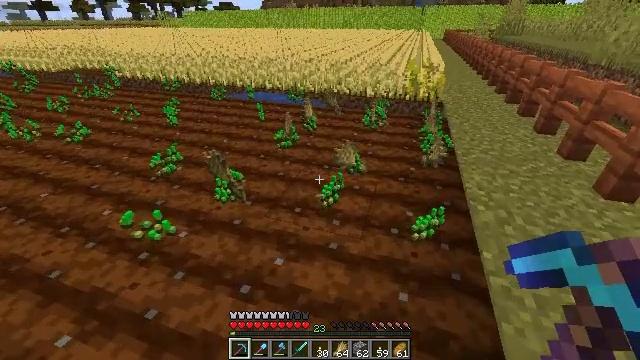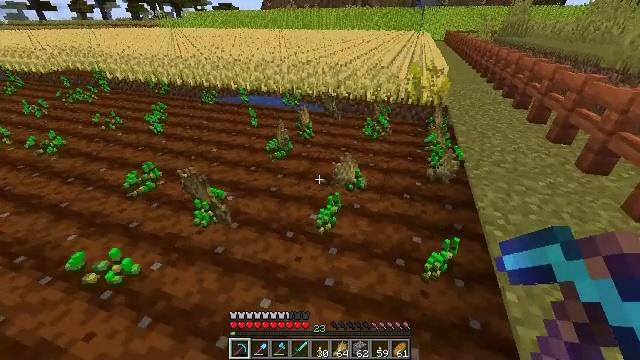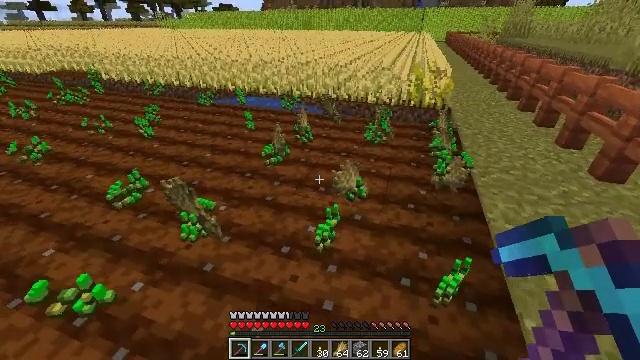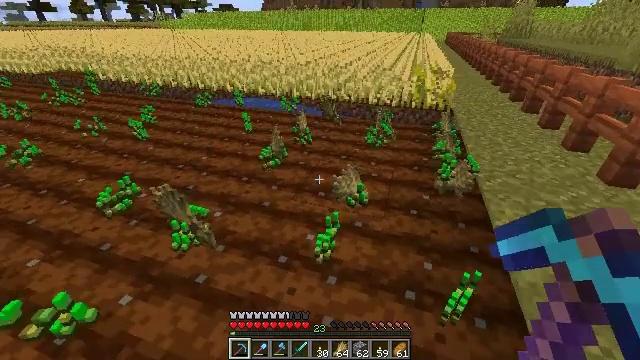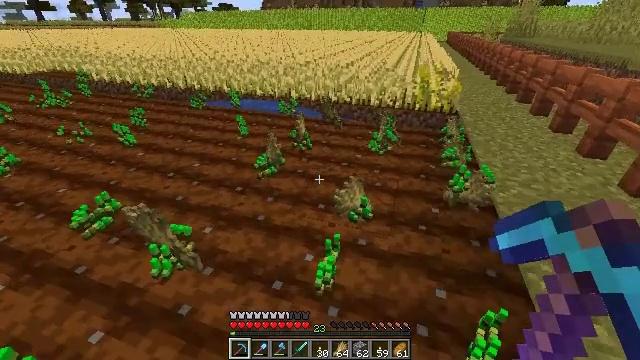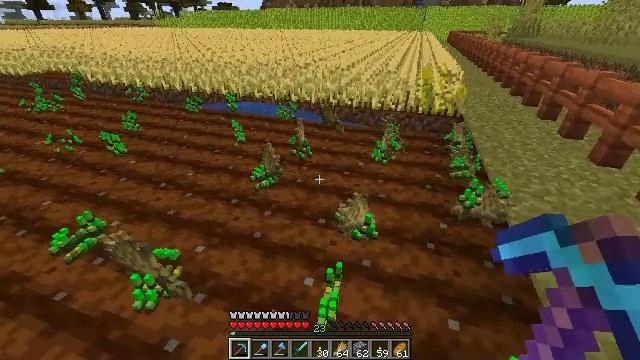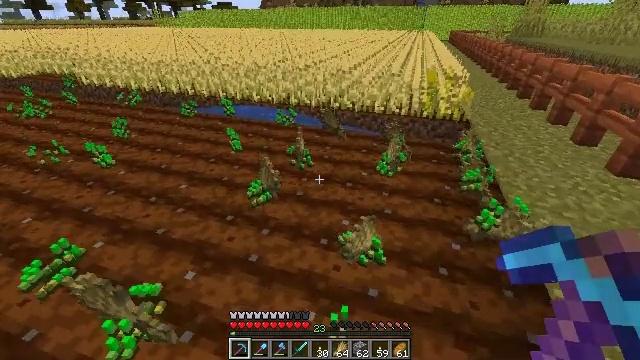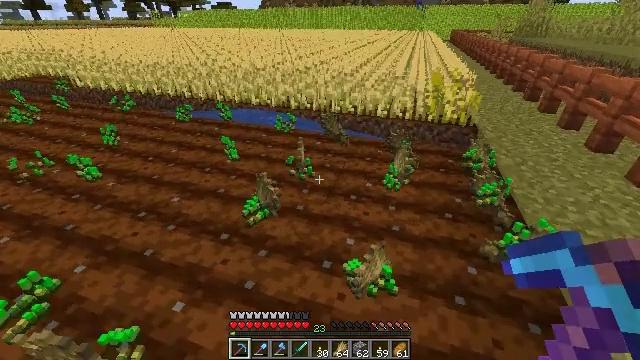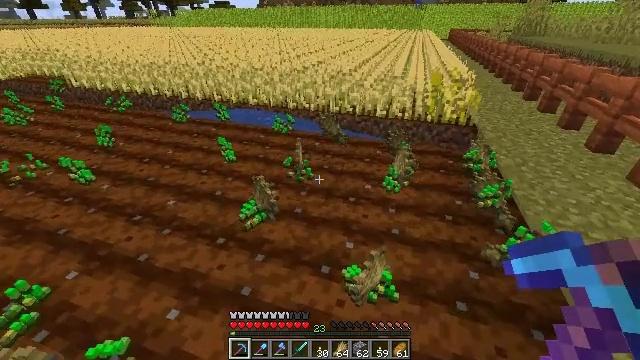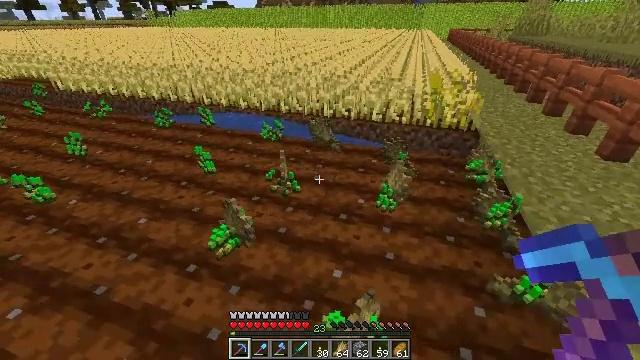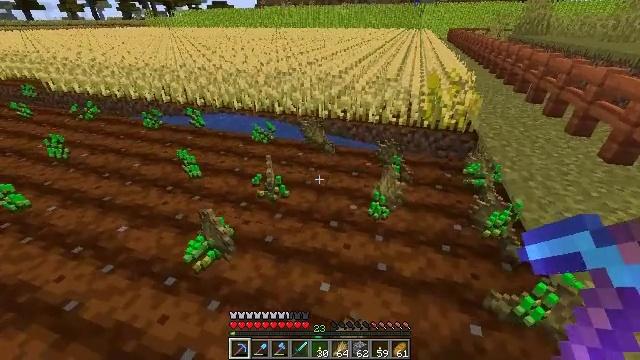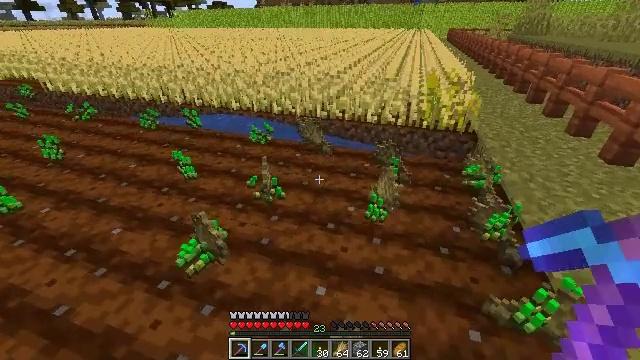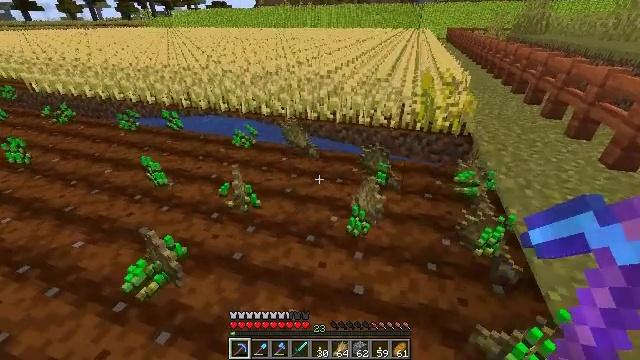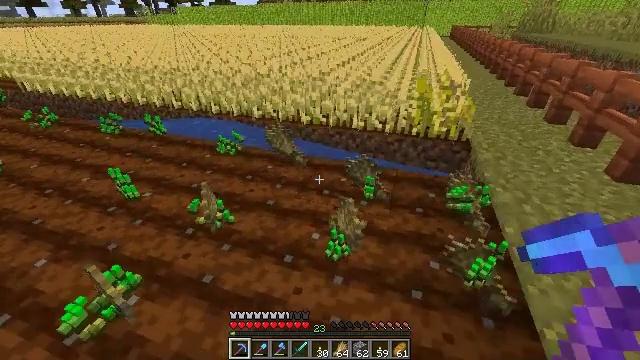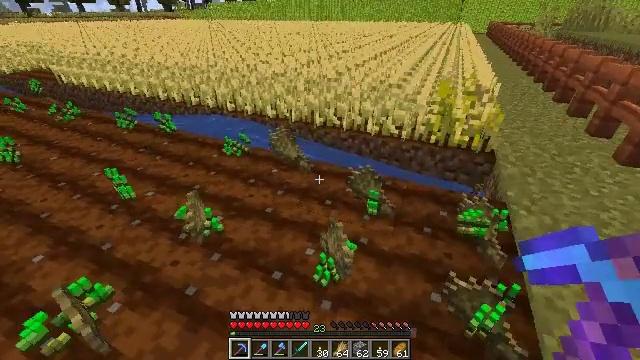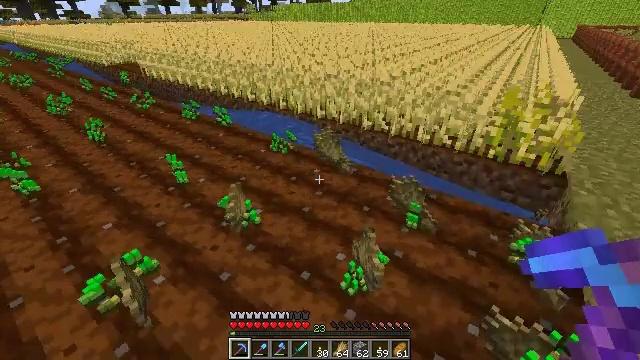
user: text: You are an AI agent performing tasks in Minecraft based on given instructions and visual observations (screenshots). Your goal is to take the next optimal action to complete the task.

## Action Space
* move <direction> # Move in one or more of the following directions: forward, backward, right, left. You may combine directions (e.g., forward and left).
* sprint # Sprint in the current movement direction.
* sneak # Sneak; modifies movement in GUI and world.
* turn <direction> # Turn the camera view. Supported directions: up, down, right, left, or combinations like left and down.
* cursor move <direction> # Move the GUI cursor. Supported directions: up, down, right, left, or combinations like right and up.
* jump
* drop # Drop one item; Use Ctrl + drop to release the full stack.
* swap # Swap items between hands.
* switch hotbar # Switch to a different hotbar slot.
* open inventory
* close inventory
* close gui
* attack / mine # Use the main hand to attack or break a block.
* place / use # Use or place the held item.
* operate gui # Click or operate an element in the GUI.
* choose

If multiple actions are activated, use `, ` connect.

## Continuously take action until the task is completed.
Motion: motion action
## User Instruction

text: Harvest wheat from the field.
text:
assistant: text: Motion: move forward
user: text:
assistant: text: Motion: move forward
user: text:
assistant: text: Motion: move forward
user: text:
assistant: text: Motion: move forward
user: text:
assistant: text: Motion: move forward
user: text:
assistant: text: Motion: move forward
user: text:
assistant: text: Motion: move forward
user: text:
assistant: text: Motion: move forward and move right
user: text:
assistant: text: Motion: move forward and move right
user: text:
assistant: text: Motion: move forward and move right
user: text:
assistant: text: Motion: move forward and move right
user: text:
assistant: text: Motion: move forward and move right
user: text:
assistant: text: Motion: move forward and move right
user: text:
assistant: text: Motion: move forward and move right, turn left
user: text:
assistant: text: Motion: move forward and move right, turn left
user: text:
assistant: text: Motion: move forward and move right, turn left and up
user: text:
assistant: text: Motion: move forward, turn left
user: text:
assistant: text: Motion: move forward, turn left
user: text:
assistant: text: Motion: move forward
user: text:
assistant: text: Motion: move forward
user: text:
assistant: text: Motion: move forward and move left
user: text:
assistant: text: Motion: move forward and move left, turn right
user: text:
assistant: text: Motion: move forward and move left, turn right
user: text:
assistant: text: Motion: move forward and move left, turn right
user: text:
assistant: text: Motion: move forward and move left, turn right
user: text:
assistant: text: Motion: move forward, turn right
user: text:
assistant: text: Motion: move forward, turn right
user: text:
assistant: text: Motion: move forward, turn right
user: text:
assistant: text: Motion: move forward and move right, turn right and down
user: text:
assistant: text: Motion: move forward and move right, turn right